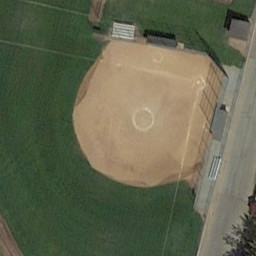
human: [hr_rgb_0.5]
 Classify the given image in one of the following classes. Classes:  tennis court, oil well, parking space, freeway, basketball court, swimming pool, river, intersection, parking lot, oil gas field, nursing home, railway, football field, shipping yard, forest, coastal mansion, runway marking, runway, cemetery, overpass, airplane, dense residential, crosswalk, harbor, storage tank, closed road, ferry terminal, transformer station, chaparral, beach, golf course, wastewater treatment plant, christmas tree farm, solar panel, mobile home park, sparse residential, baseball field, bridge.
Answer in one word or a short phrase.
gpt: baseball field